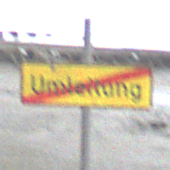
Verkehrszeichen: EndeDerUmleitungsankuendigung
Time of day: Midday
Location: Outdoor (Suburban)
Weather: Overcast
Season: NotSpecified
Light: Natural